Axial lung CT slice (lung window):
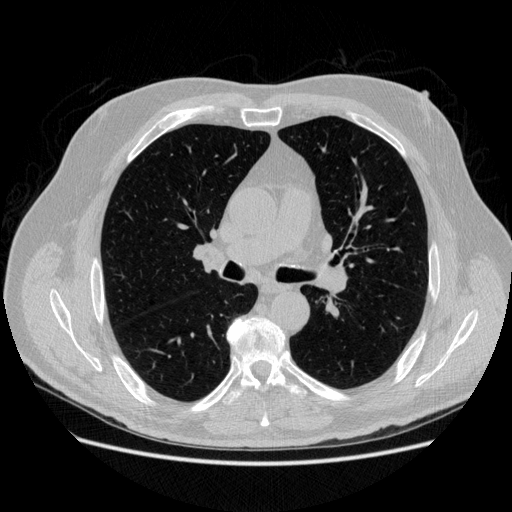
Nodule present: no